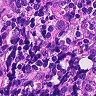
Metastatic tissue present: no